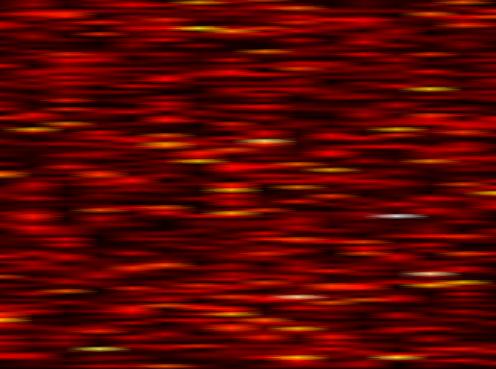
Label: FOFDM